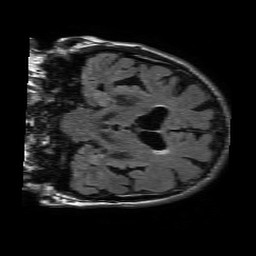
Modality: FLAIR
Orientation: coronal
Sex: male
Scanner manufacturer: philips
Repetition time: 11 s
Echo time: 0.125 s